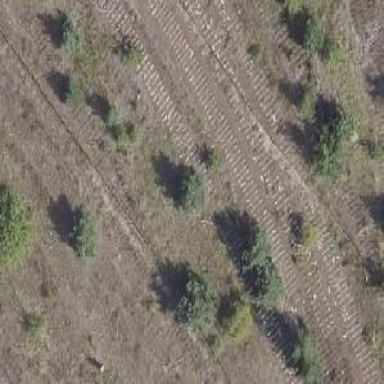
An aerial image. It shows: Abandoned railway yard with electrified contact lines.